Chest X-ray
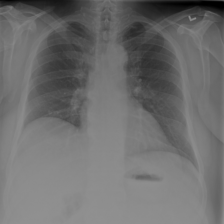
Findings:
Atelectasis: negative
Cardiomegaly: negative
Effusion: negative
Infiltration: positive
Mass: negative
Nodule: negative
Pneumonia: negative
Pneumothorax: negative
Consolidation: negative
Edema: negative
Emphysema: negative
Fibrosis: negative
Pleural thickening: negative
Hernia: negative